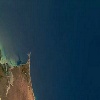
Label: water